Question: Yeah, i know the title is a bit confusing but that's what it is...
Here is the piece of JavaScript code i have inside my ASP.NET Web app,
the line that troubles me is the 7th line from the bottom, after 'chat.server.send'.
'''
<script type="text/javascript">
$(function () {
// Declare a proxy to reference the hub.
var chat = $.connection.chatHub;
// Create a function that the hub can call to broadcast messages.
chat.client.broadcastMessage = function (name, message) {
// Html encode display name and message.
var encodedName = $('<div />').text(name).html();
var encodedMsg = $('<div /> ').text(message).html();
var tremp_id = $('<div /> ').text("<%=Request.QueryString["tid"]%>").html();
var chatMessage = document.getElementById('<%= chatMessage.ClientID %>');
chatMessage.value = 'value from javascript';
// Add the message to the page.
$('#discussion').append('<li><strong>' + encodedName
+ '</strong>:&nbsp;&nbsp;' + encodedMsg + '</li>');
};
// Get the user name and store it to prepend to messages.
$('#displayname').val('<%=returnName()%>');
// Set initial focus to message input box.
$('#message').focus();
// Start the connection.
$.connection.hub.start().done(function () {
$('#sendmessage').click(function () {
// Call the Send method on the hub.
chat.server.send($('<div /> ').text('<img src="<%=getUserImage(Convert.ToInt32(Request.QueryString["uid"]))%>" height="50" width="50" border="1" bordercolor=black />').html() + $('#displayname').val(), $('#message').val() + $('<div /> ').text(" | Tremp: <%=Request.QueryString["tid"]%>").html());
// Clear text box and reset focus for next comment.
$('#message').val('').focus();
});
});
});
</script>
'''
As you can see I'm trying to add an image that gets the URL from a function within my C# code behind.
It gets some number from the URL and sends it to the function, that returns an image URL.
It seems alright except it shows the following instead:

What am i doing wrong and how can i fix it?
I'm sure it should be pretty simple.. but i can' find the right way..
Thanks.
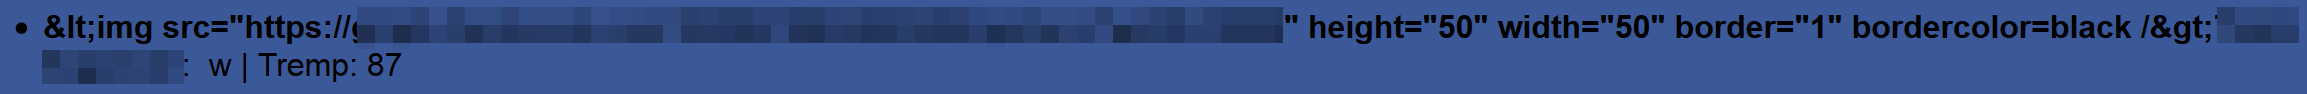
Answer: You're using jquery 'Text' function which escape the string (intended for text).
What you're looking for it the jquery 'append' function.
'''
chat.server.send($('<div /> ').append(...
'''
In fact, you have the same problem when you broadcast your message ('chat.client.broadcastMessage'). You're using 'text' instead of 'append'
'''
var encodedMsg = $('<div /> ').append(message).html();
'''
Also make sure that your 'message' variable is not already encoded from the server.